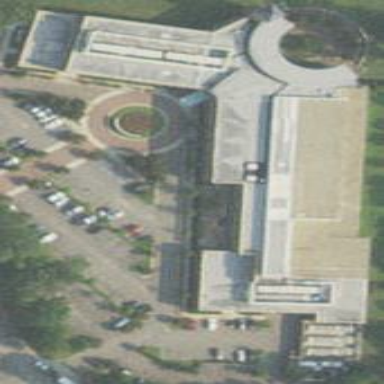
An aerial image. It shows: Building.